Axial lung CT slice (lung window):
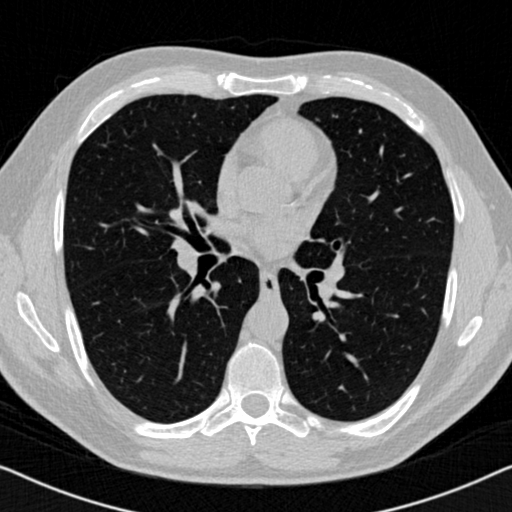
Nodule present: no